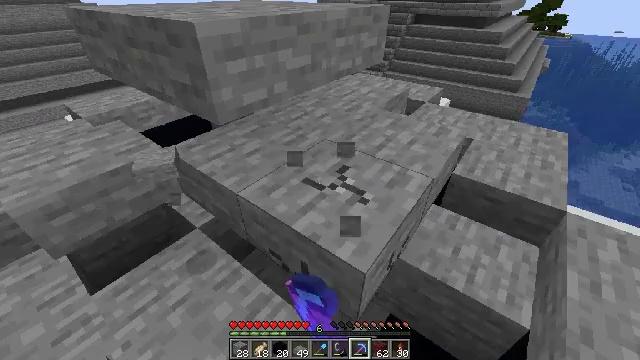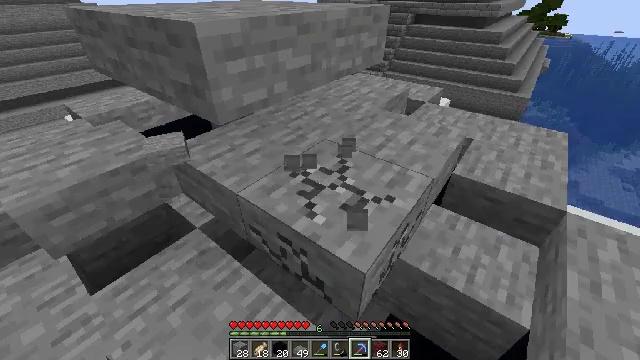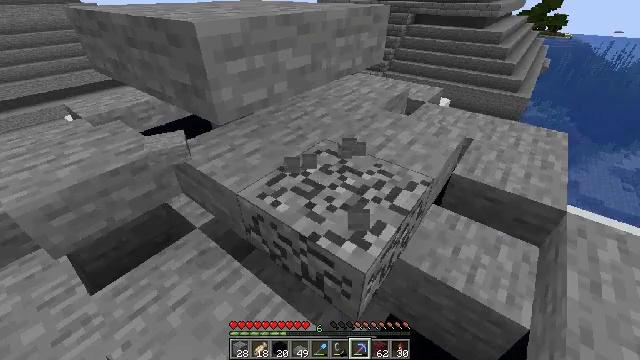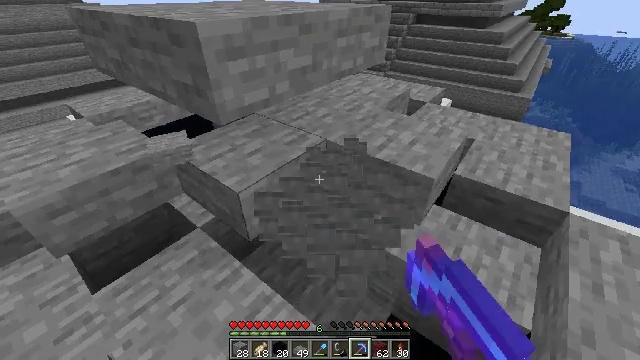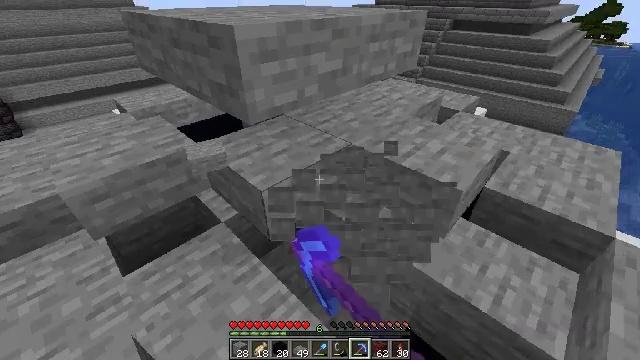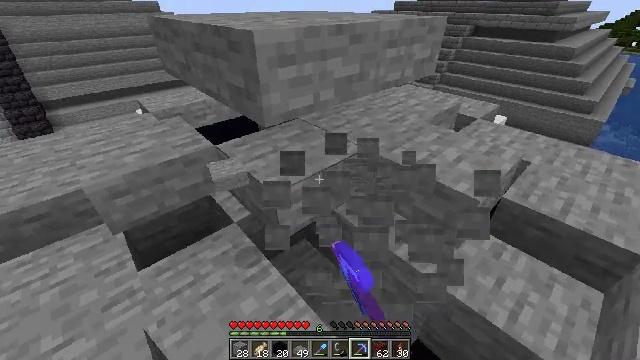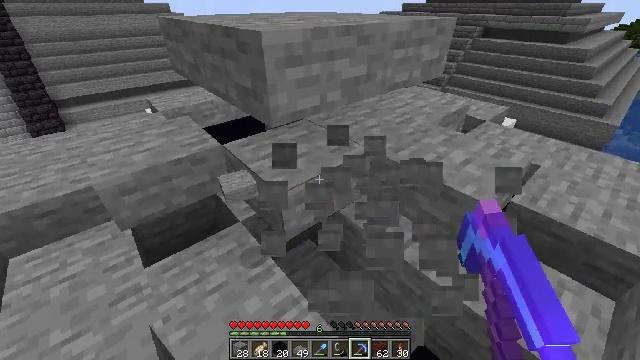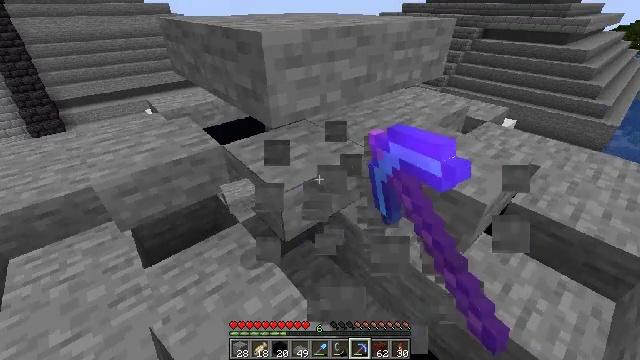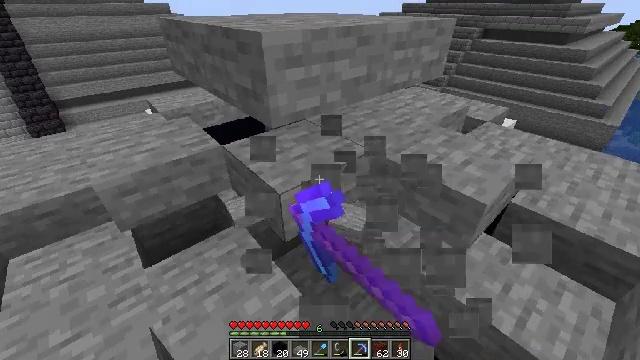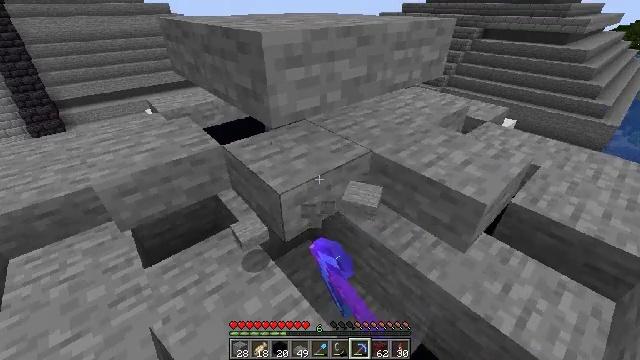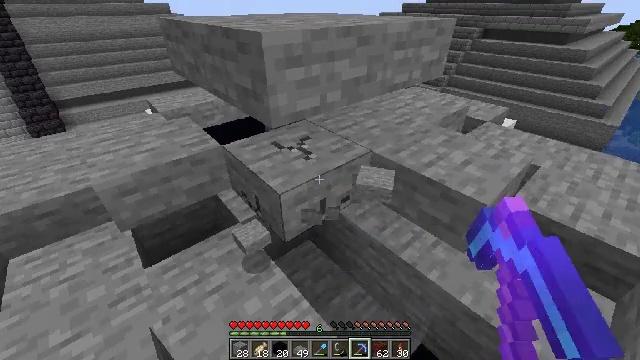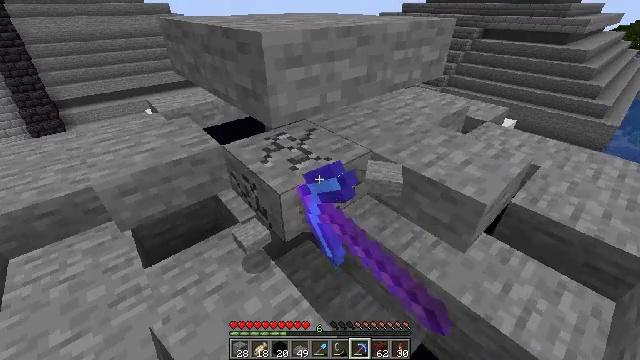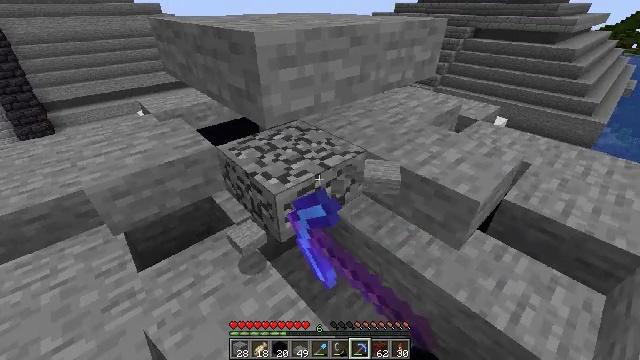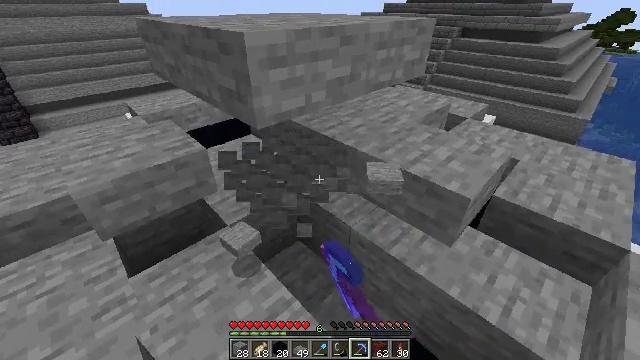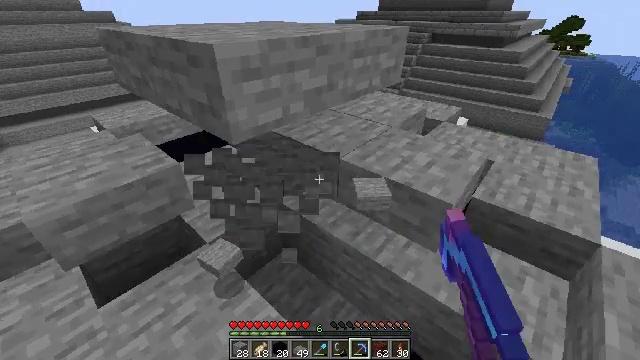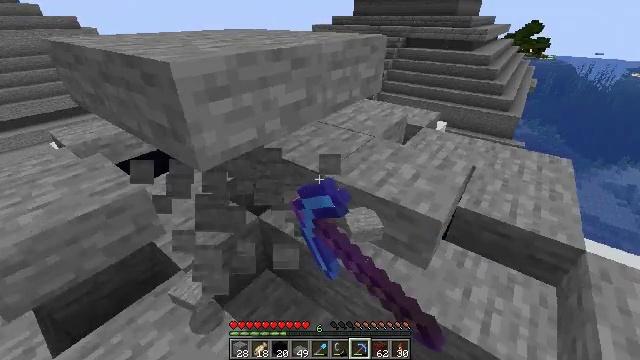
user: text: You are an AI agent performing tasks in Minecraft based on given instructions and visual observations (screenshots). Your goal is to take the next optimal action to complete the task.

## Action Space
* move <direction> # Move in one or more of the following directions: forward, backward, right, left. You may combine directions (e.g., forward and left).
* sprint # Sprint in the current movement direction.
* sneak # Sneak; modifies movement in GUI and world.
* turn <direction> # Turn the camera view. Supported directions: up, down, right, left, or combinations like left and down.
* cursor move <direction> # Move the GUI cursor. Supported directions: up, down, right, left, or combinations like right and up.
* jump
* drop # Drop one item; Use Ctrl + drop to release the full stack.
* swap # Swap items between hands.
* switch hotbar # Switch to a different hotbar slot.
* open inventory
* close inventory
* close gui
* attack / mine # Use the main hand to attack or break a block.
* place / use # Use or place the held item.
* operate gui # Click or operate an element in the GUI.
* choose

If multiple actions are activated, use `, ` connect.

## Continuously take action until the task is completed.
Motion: motion action
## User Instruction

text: Smash the stone slab to collect it.
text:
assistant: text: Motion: attack / mine
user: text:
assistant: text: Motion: attack / mine
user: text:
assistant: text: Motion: attack / mine
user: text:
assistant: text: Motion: turn left, attack / mine
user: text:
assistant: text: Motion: turn left, attack / mine
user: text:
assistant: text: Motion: turn left, attack / mine
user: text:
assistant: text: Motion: attack / mine
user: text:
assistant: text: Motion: attack / mine
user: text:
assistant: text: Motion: attack / mine
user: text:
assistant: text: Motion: attack / mine
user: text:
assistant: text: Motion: attack / mine
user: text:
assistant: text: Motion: turn right, attack / mine
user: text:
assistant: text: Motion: turn right, attack / mine
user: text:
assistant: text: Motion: move forward, turn right and up, attack / mine
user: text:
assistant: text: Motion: move forward, turn right, attack / mine
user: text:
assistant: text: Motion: move forward, turn right, attack / mine
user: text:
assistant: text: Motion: turn right, attack / mine
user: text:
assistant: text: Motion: turn right, attack / mine
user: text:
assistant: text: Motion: attack / mine
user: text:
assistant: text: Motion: attack / mine
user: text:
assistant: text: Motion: attack / mine
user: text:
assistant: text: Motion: turn left, attack / mine
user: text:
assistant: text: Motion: turn left and down
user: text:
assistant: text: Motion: move left, turn left and down
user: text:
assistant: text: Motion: move forward and move left, turn right and down
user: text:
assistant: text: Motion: move forward and move left, turn right and down
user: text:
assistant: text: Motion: move forward, turn right and down
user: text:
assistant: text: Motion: turn right and down
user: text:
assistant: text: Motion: turn right
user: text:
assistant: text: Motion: turn right